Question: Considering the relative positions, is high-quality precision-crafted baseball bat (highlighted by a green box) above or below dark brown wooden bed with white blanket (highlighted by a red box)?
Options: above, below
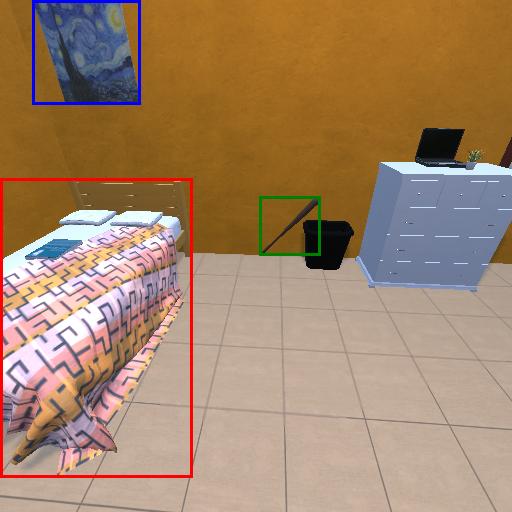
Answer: above